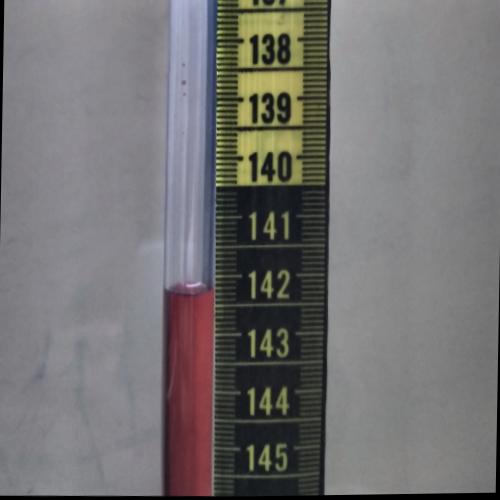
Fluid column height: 142.3 cm